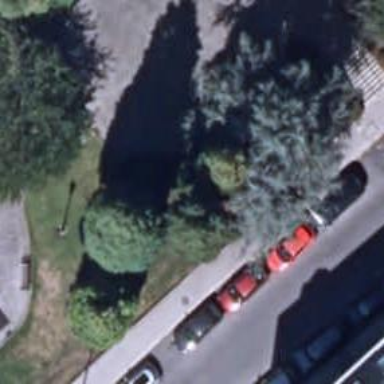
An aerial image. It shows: Bench for seating.